Aerial crown-view tile of a tropical tree (Barro Colorado Island, Panama), acquired 20240918:
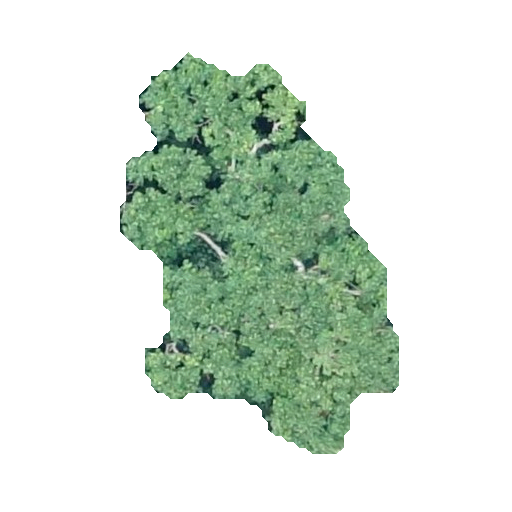
Species: Trattinnickia aspera
GBIF accepted scientific name: Trattinnickia aspera
Crown area: 111.94 m²